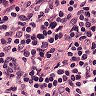
Metastatic tissue present: no